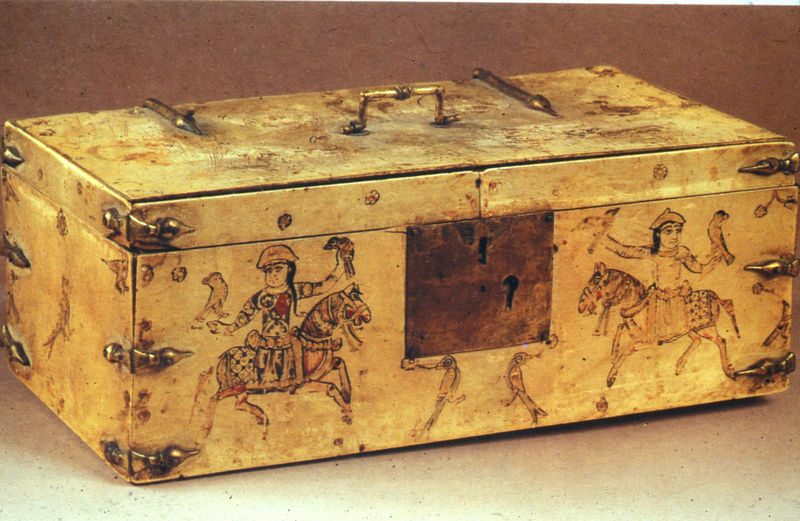
Titel: Kästchen aus Sizilien, bemalt
Standort: Veroli (Frosinone)
Institution: Kathedrale
Schlagwörter: falke, haut, mann, vogel, weiß, frauen, gelb, menschen, ocker, sitzen, blumen, braun, holz, hut, hüte, männer, schmuck, schwarz, zeichnung, blüten, rot, schloss, tier, tiere, malerei, muster, ornament, alt, mütze, halten, horn, vögel, gold, haare, decke, pferd, pferde, reiter, henkel, reiten, sattel, zaumzeug, bein, zwei, formen, dekoration, ornamente, verzierung, metall, nieten, foto, griff, knochen, eisen, truhe, deckel, messing, dose, vergoldet, orient, orientalisch, rechteck, form, asien, asiatisch, kiste, schachtel, kunst, jagd, gravur, kasten, china, schlüssellöcher, öffnung, scharnier, antik, leder, mittelalter, rechteckig, falkenjagd, schlüssel, beschlag, schatulle, käfig, bemalung, indien, gegenstand, objekt, dekorativ, kästchen, islam, reliquie, arabesk, beschläge, schatz, schanier, schaniere, schlüsselloch, jagdt, elfenbein, koffer, satteldecke, verziehrung, box, jagdszene, arabeske, prächtig, rost, behältnis, falkner, hebel, fernost, fatimidisch, mongolei, khan, mongolen, falken, tragegriff, holzkiste, elfenbeinkästchen, pferdedecken, scloß, wachsmalerei, schabracken, thruhe, rostig, metallbeschläge, schlüselloch, reliquienkasten, elfenbeinkasten, metallbeschalg